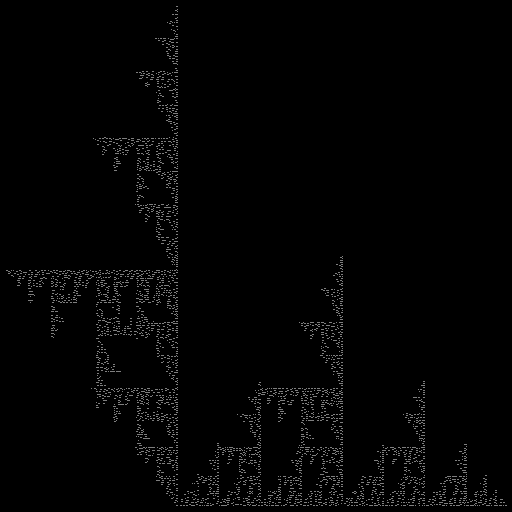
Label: binary